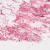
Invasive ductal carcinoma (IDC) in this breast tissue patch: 0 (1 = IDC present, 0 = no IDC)